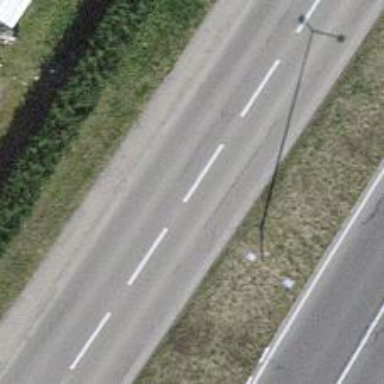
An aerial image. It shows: Secondary link road.